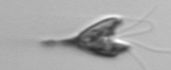
Label: Pyramimonas_longicauda